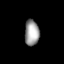
Tissue: lung
Cell type: Myeloid cells
Senescence score: 0.6183
Nuclear area (px): 369
Mean DAPI intensity: 154.789